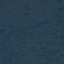
Land use / land cover: Forest